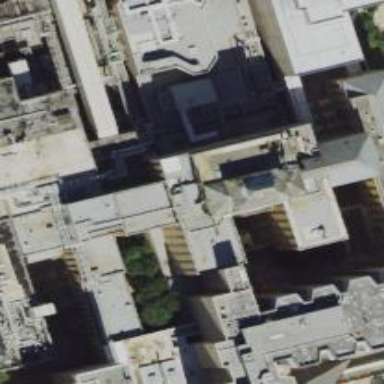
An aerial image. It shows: Hospital.